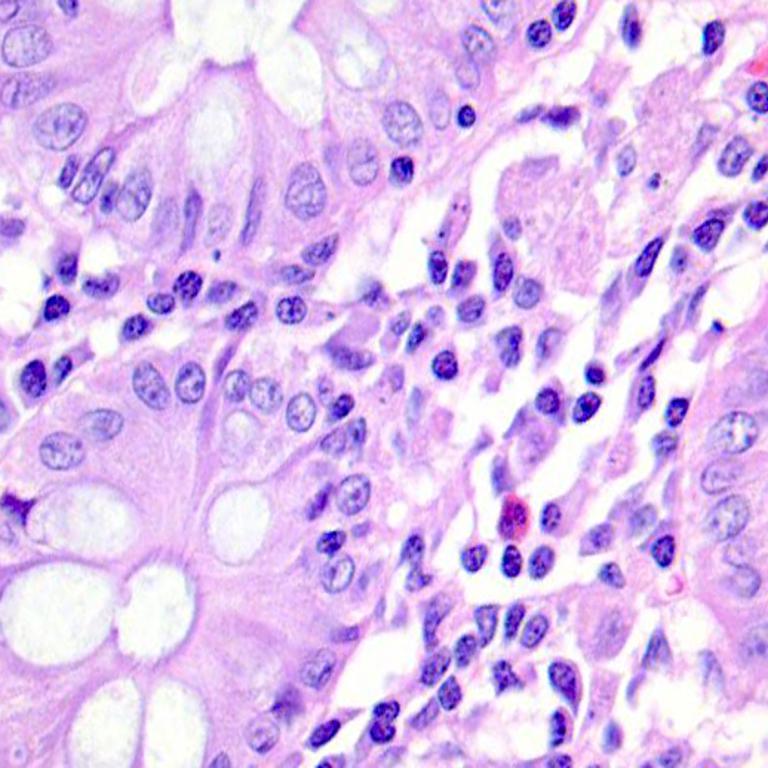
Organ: colon
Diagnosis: benign